Question: I have two tables, I am struggling to write a query that will generate the result I require.
'''
CREATE TABLE [Table 1](
[ID] [int] NOT NULL,
<URL> NOT NULL,
[Status Change Date] [date] NOT NULL
)
INSERT INTO [Table 1] VALUES (1,'Y','2000-01-15')
INSERT INTO [Table 1] VALUES (1,'N','2003-01-20')
INSERT INTO [Table 1] VALUES (2,'N','2002-01-25')
INSERT INTO [Table 1] VALUES (2,'Y','2003-01-15')
INSERT INTO [Table 1] VALUES (2,'N','2010-01-20')
INSERT INTO [Table 1] VALUES (3,'Y','2005-01-25')
INSERT INTO [Table 1] VALUES (3,'Y','2007-01-20')
INSERT INTO [Table 1] VALUES (3,'N','2011-01-15')
'''
'''
CREATE TABLE [Table 2](
[ID] [int] NOT NULL,
<URL> NOT NULL,
[Decision Change Date] [date] NOT NULL
)
INSERT INTO [Table 2] VALUES (1,'BUY' ,'2000-05-15')
INSERT INTO [Table 2] VALUES (1,'SELL','2010-05-20')
INSERT INTO [Table 2] VALUES (1,'SELL','2012-05-25')
INSERT INTO [Table 2] VALUES (2,'HOLD','2004-05-15')
INSERT INTO [Table 2] VALUES (2,'BUY' ,'2011-05-10')
INSERT INTO [Table 2] VALUES (3,'SELL','2008-05-15')
INSERT INTO [Table 2] VALUES (3,'BUY' ,'2011-05-25')
'''

To start I need to sort my result table by 'ID' and 'Decision Change Date'. Subsequently I need to look up the appropriate 'Active_Status' for the corresponding 'Decision Change Date'.
Likewise I need to display the 'Active_Status' and 'Decision' for the previous period.
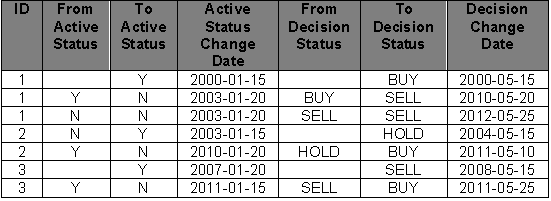
Answer: Final edit after talking on chat to get a final solution:
'''
DECLARE @Result TABLE
(
TICKR_SYMB VARCHAR (15) NOT NULL
,fromReviewStatus char(10)
,toReviewStatus char(10)
,ReviewStatusChangeDate DATETIME
,fromRestrictionStatus char(10)
,toRestrictionStatus char(10)
,RestrictionStatusChangeDate DATETIME
,fromCoverageStatus char(10)
,toCoverageStatus char(10)
,CoverageStatusChangeDate DATETIME
,fromRating VARCHAR(20)
,toRating VARCHAR(20)
,RatingChangeDate DATETIME
)
/* Rating History */
;WITH DecisionsHistory AS
(
SELECT
ROW_NUMBER() OVER(PARTITION BY H.TICKR_SYMB ORDER BY H.[Rating Change Date]) AS Row
,H.TICKR_SYMB
,H.[to Rating] AS toRating
,H.[Rating Change Date]
FROM tblTickerRatingHistory H
)
INSERT @Result
(
TICKR_SYMB
,fromRating
,toRating
,RatingChangeDate
)
SELECT
CurrentHistory.TICKR_SYMB
,LastHistory.toRating AS fromRating
,CurrentHistory.toRating
,CurrentHistory.[Rating Change Date]
FROM DecisionsHistory CurrentHistory
LEFT JOIN DecisionsHistory LastHistory
ON LastHistory.Row = (CurrentHistory.Row - 1)
AND LastHistory.TICKR_SYMB = CurrentHistory.TICKR_SYMB
/* ReviewStatus */
;WITH ReviewStatusHistory AS
(
SELECT
ROW_NUMBER() OVER(PARTITION BY R.TICKR_SYMB, R.RatingChangeDate ORDER BY H.ReviewStatusChangeDate DESC) AS Row
,R.TICKR_SYMB
,R.RatingChangeDate
,H.ReviewStatus AS ToReviewStatus
,H.ReviewStatusChangeDate
FROM @Result R
LEFT JOIN tblTickerStatusHistory H
ON H.TICKR_SYMB = R.TICKR_SYMB
AND H.ReviewStatusChangeDate < R.RatingChangeDate
)
UPDATE R
SET
fromReviewStatus = LastActiveHistory.toReviewStatus
,toReviewStatus = CurrentActiveHistory.toReviewStatus
,ReviewStatusChangeDate = CurrentActiveHistory.ReviewStatusChangeDate
FROM @Result R
LEFT JOIN ReviewStatusHistory CurrentActiveHistory
ON CurrentActiveHistory.TICKR_SYMB = R.TICKR_SYMB
AND CurrentActiveHistory.RatingChangeDate = R.RatingChangeDate
AND CurrentActiveHistory.Row = 1
LEFT JOIN ReviewStatusHistory LastActiveHistory
ON LastActiveHistory.TICKR_SYMB = R.TICKR_SYMB
AND LastActiveHistory.RatingChangeDate = R.RatingChangeDate
AND LastActiveHistory.Row = 2
/* CoverageStatus */
;WITH CoverageStatusHistory AS
(
SELECT
ROW_NUMBER() OVER(PARTITION BY R.TICKR_SYMB, R.RatingChangeDate ORDER BY H.CoverageStatusChangeDate DESC) AS Row
,R.TICKR_SYMB
,R.RatingChangeDate
,H.CoverageStatus AS ToCoverageStatus
,H.CoverageStatusChangeDate
FROM @Result R
LEFT JOIN tblTickerStatusHistory H
ON H.TICKR_SYMB = R.TICKR_SYMB
AND H.CoverageStatusChangeDate < R.RatingChangeDate
)
UPDATE R
SET
fromCoverageStatus = LastActiveHistory.toCoverageStatus
,toCoverageStatus = CurrentActiveHistory.toCoverageStatus
,CoverageStatusChangeDate = CurrentActiveHistory.CoverageStatusChangeDate
FROM @Result R
LEFT JOIN CoverageStatusHistory CurrentActiveHistory
ON CurrentActiveHistory.TICKR_SYMB = R.TICKR_SYMB
AND CurrentActiveHistory.RatingChangeDate = R.RatingChangeDate
AND CurrentActiveHistory.Row = 1
LEFT JOIN CoverageStatusHistory LastActiveHistory
ON LastActiveHistory.TICKR_SYMB = R.TICKR_SYMB
AND LastActiveHistory.RatingChangeDate = R.RatingChangeDate
AND LastActiveHistory.Row = 2
/*RestrictionStatus */
;WITH RestrictionStatusHistory AS
(
SELECT
ROW_NUMBER() OVER(PARTITION BY R.TICKR_SYMB, R.RatingChangeDate ORDER BY H.RestrictionStatusChangeDate DESC) AS Row
,R.TICKR_SYMB
,R.RatingChangeDate
,H.RestrictionStatus AS ToRestrictionStatus
,H.RestrictionStatusChangeDate
FROM @Result R
LEFT JOIN tblTickerStatusHistory H
ON H.TICKR_SYMB = R.TICKR_SYMB
AND H.RestrictionStatusChangeDate < R.RatingChangeDate
)
UPDATE R
SET
fromRestrictionStatus = LastActiveHistory.toRestrictionStatus
,toRestrictionStatus = CurrentActiveHistory.toRestrictionStatus
,RestrictionStatusChangeDate = CurrentActiveHistory.RestrictionStatusChangeDate
FROM @Result R
LEFT JOIN RestrictionStatusHistory CurrentActiveHistory
ON CurrentActiveHistory.TICKR_SYMB = R.TICKR_SYMB
AND CurrentActiveHistory.RatingChangeDate = R.RatingChangeDate
AND CurrentActiveHistory.Row = 1
LEFT JOIN RestrictionStatusHistory LastActiveHistory
ON LastActiveHistory.TICKR_SYMB = R.TICKR_SYMB
AND LastActiveHistory.RatingChangeDate = R.RatingChangeDate
AND LastActiveHistory.Row = 2
SELECT
R1.TICKR_SYMB
,R1.fromCoverageStatus
,R1.toCoverageStatus
,R1.CoverageStatusChangeDate
,R1.fromReviewStatus
,R1.toReviewStatus
,R1.ReviewStatusChangeDate
,R1.fromRestrictionStatus
,R1.toRestrictionStatus
,R1.RestrictionStatusChangeDate
,R1.fromRating
,R1.toRating
,R1.RatingChangeDate
FROM @Result R1
ORDER BY TICKR_SYMB, RatingChangeDate
'''